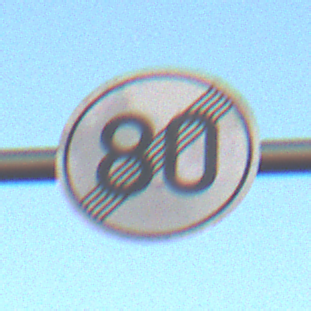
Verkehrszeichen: EndeGeschwindigkeit80
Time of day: SunriseSunset
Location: Outdoor (Nature)
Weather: Clear
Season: Winter
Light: Natural